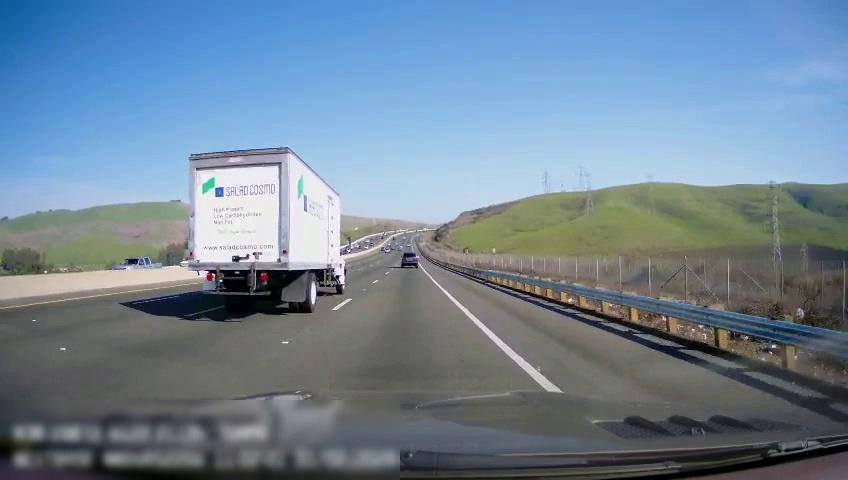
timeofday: Day
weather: Sunny
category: Drivable Space
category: Drivable Space
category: Vehicles | Truck
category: Vehicles | SUV
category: Vehicles | SUV
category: Lanes | Alternate Lane
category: Lanes | Alternate Lane
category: Lanes | Alternate Lane
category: Lanes | Current Lane
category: Lanes | Alternate Lane